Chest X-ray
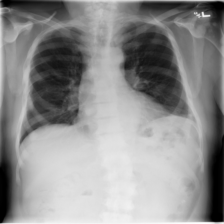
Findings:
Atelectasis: negative
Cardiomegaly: negative
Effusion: negative
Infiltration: negative
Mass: negative
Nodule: negative
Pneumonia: negative
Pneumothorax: negative
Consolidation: negative
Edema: negative
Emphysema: negative
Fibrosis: negative
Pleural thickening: negative
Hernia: negative